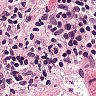
Metastatic tissue present: no